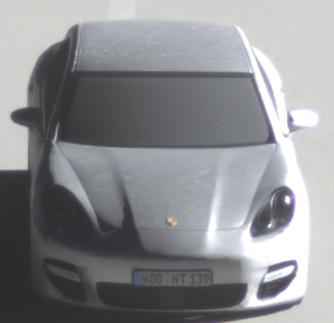
Make: Porsche
Model: Panamera
Detailed model: Panamera (970)
Model produced from: 2010/05
Model produced until: 2013/04
Doors: 5
Color: white
Road condition: dry road
Daytime: morning or afternoon
Contrast: high contrast